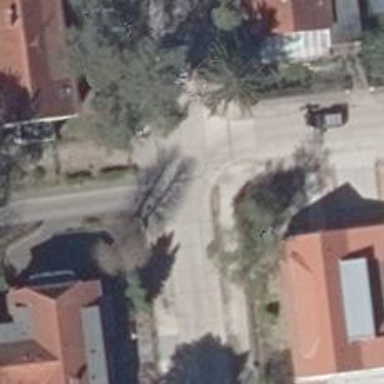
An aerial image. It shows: Residential road made of concrete plates.